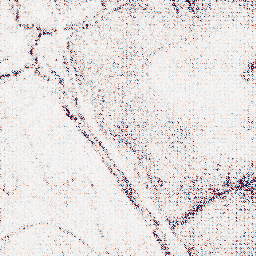
Category: wavelet
Decomposition family: wavelet_biorthogonal
Decomposition parameters: wavelet: bior2.4
level: 1
Upsampling method: regularized
Upsampling parameters: scale: 4
lambda_reg: 0.1
Upsampling scale: 4